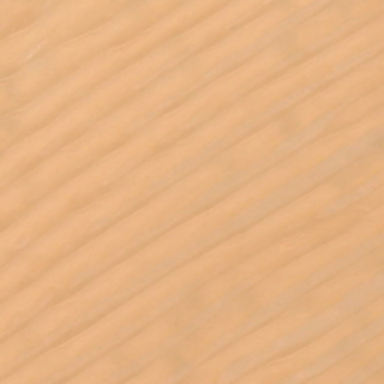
Many parallel ripples are in a piece of yellow desert .